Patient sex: F
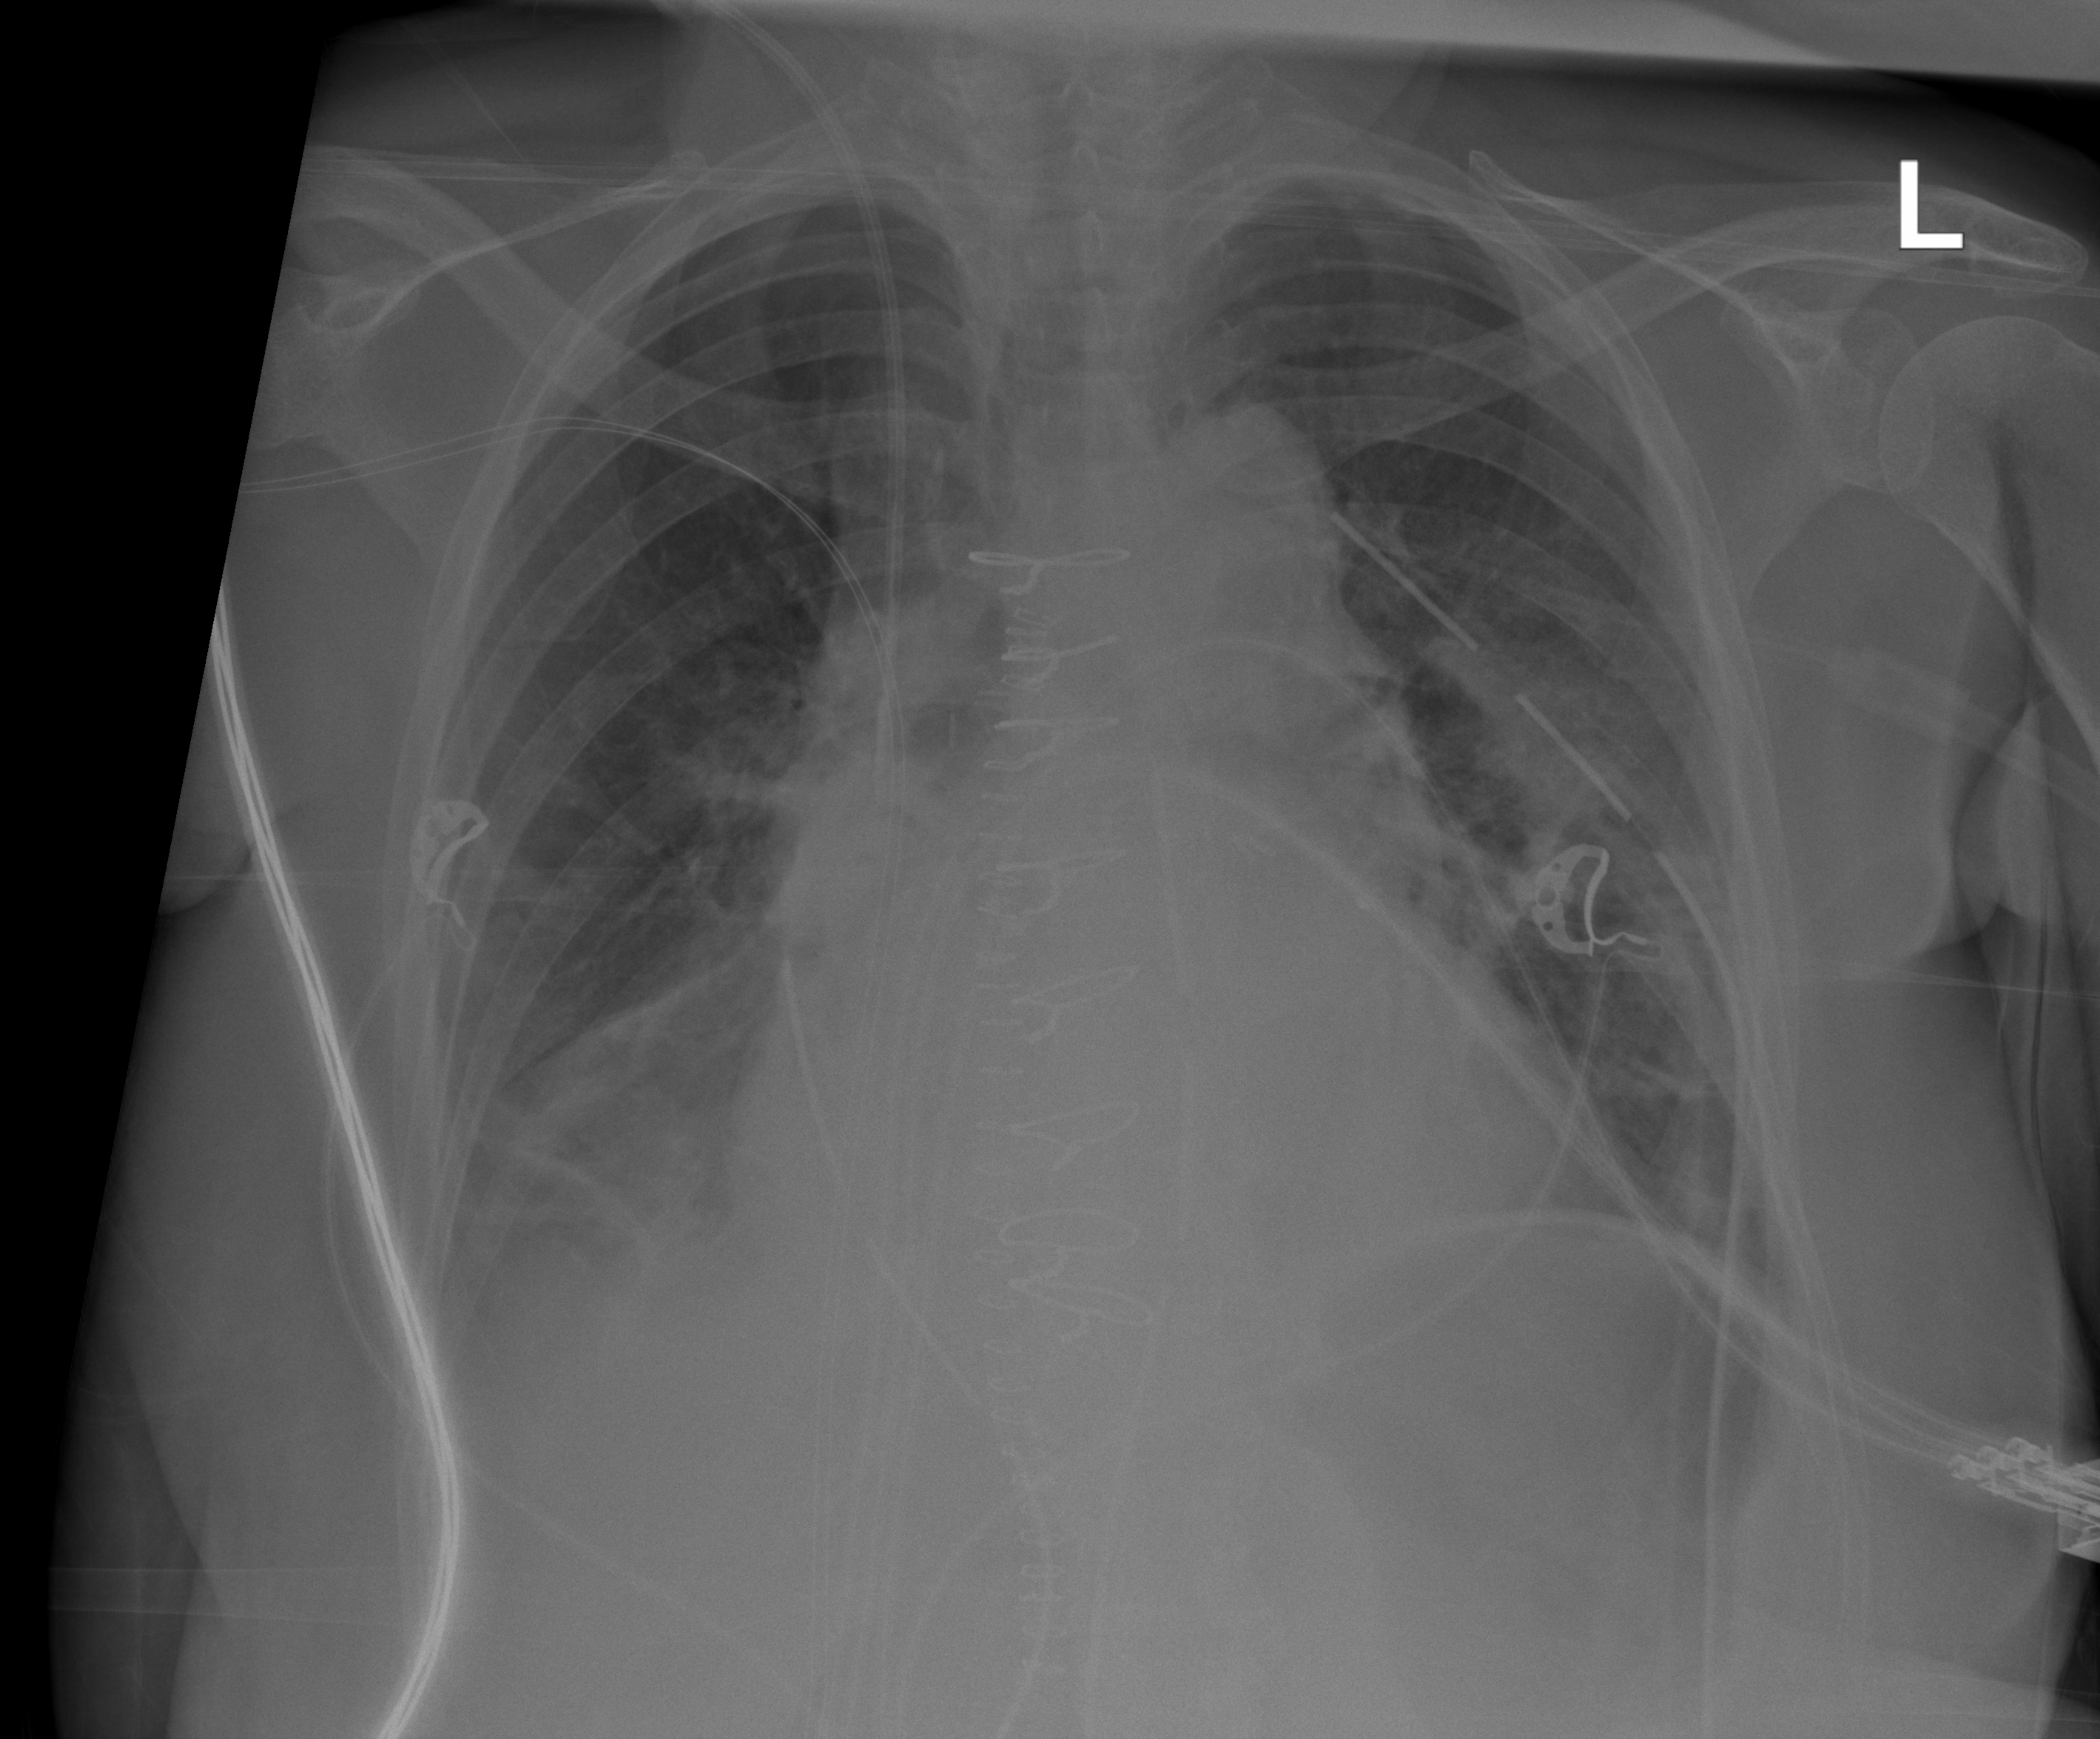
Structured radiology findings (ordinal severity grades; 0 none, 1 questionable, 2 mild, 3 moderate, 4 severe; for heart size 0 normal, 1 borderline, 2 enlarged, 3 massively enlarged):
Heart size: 1
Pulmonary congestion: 0
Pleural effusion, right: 2
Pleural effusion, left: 2
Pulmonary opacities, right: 2
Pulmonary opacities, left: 2
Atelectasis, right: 2
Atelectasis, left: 2